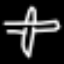
Label: airplane